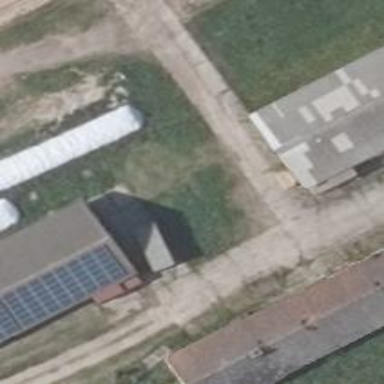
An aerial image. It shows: Gabled grey roof on farm auxiliary building. The roof is oriented along the length of the structure.